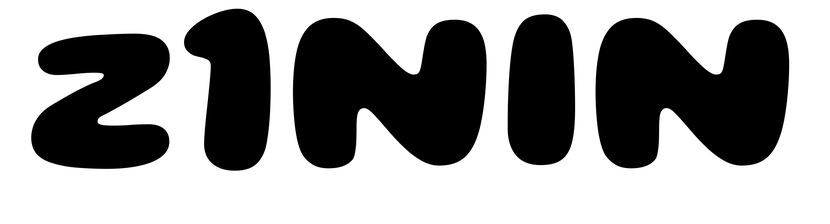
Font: Gluten_ExtraBold